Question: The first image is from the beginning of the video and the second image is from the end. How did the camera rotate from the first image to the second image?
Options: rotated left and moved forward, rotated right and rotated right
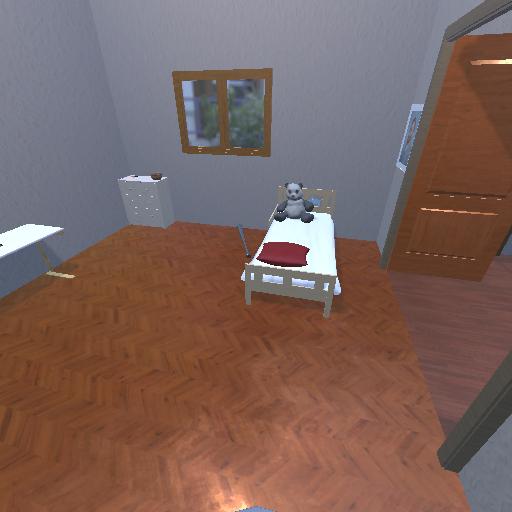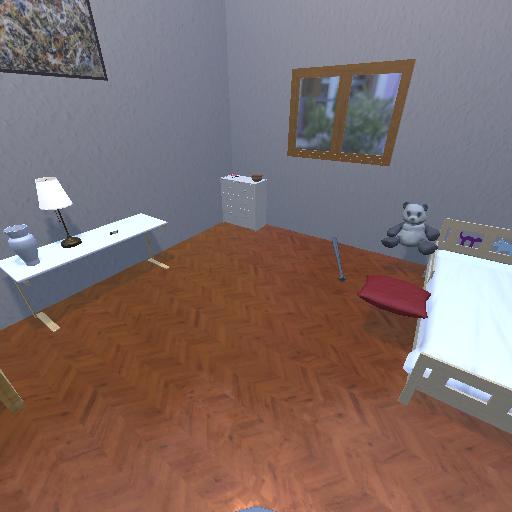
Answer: rotated left and moved forward